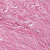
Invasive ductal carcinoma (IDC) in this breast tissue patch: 0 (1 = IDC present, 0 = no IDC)